Question: I have dot as a pin annotation in map and showing custom annotation view.My problem is that when I click on dot sometimes dot behinds custom annotation view comes in fron of custom annotation view instead of showing behind it.
'''
-(MKAnnotationView *)mapView:(MKMapView *)mapView viewForAnnotation:(id<MKAnnotation>)annotation
{
MKAnnotationView *annotationView;
PinAnnotationView *pinView = nil;
NSString *identifier;
if ([annotation isKindOfClass:[DisplayMap class]])
{
identifier = @"Pin";
NSInteger myid = ((DisplayMap *)annotation).takeid;
MKAnnotationView *pinView = [[MKAnnotationView alloc] initWithAnnotation:annotation reuseIdentifier:identifier];
DisplayMap *a = (DisplayMap *)annotation;
pinView.annotation=a;
if (myid == 1)
{
UIImage *test = [UIImage imageNamed:@"red_dot.png"];
pinView.image = test;
pinView.opaque = NO;
}
else if (myid == 2)
{
UIImage *test = [UIImage imageNamed:@"blue_dot.png"];
pinView.image = test;
pinView.opaque = NO;
}
else {
UIImage *test = [UIImage imageNamed:@"green_dot.png"];
pinView.image = test;
pinView.opaque = NO;
}
return pinView;
}
else if ([annotation isKindOfClass:[CalloutAnnotation class]])
{
identifier = [NSString stringWithFormat:@"Callout%d",pinView.tag];
annotationView = [[CalloutAnnotationView alloc] initWithAnnotation:annotation reuseIdentifier:identifier];
CalloutAnnotation *calloutAnnotation = (CalloutAnnotation *)annotation;
((CalloutAnnotationView *)annotationView).title = calloutAnnotation.title;
((CalloutAnnotationView *)annotationView).iTag = calloutAnnotation.iTag;
[annotationView setNeedsDisplay];
[UIView animateWithDuration:0.5f
animations:^(void) {
mapView.centerCoordinate = calloutAnnotation.coordinate;
}];
annotationView.annotation = annotation;
return annotationView;
}
}
-(void)mapView:(MKMapView *)mapView didSelectAnnotationView:(MKAnnotationView *)view1
{
if ([view1.annotation isKindOfClass:[DisplayMap class]])
{
DisplayMap *pinAnnotation = ((DisplayMap *)view1.annotation);
LoginDetail *obj = [[appDelegate mapArray] objectAtIndex:pinAnnotation.iTag];
[mapView removeAnnotations:annotationRemoveArray];
CalloutAnnotation *calloutAnnotation = [[CalloutAnnotation alloc] init];
calloutAnnotation.title = pinAnnotation.title;
pinAnnotation.calloutAnnotation = calloutAnnotation;
[mapView addAnnotation:calloutAnnotation];
[annotationRemoveArray addObject:calloutAnnotation];
[self setzoomonselectannotation:pinAnnotation.coordinate];
}
}
'''
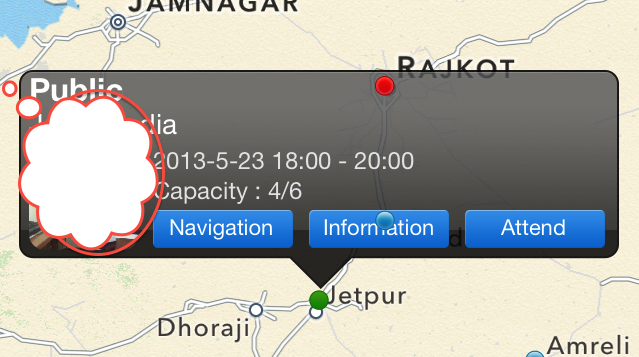
Answer: The callout window is an annotation view as well. That is wrong ;)
follow one the hints:
<URL>
Basically what they say: make the callout a subview of the pin itself